Question: I am not sure if this is a setup issue from my side or some bug, but I am facing a really wierd problem.
I am developing against SQL Server CE 4.0 in a VS 2010 Winforms Project. It is kept in the project like so

Now what happens is, for some strange reason, whenever I encounter an exception in my application or do a schema update for database, I lose all my test data. Not just one table, all of it, entire database except for the schema objects.
Remember, I am not doing anything to regenerate the database from the model or anything. It just deletes all the data, and currently it is not even fully reproducible. Completely unpredictable. The schema remains intact even after the data is deleted.
Can any one help?
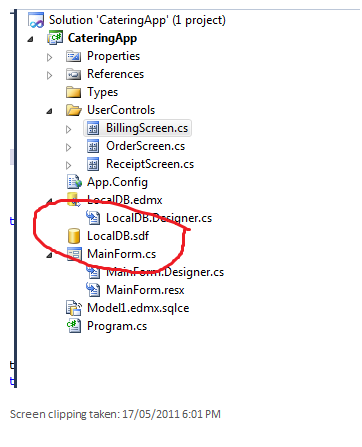
Answer: Okay I figured out the solution - very stupid of me, but I think others can make this same mistake so here goes -
I am using the connection string as |DataDirectory|\LocalDB.sdf and expected it to take it from the project directory - turns out it takes it from the debug folder instead. Makes sense now that I know it.
So whenever I do a schema update, the original database gets changed so it replaced the LocalDB present in the debug folder. Since the db in the project never had any data, I used to get the empty database unnecessarily.